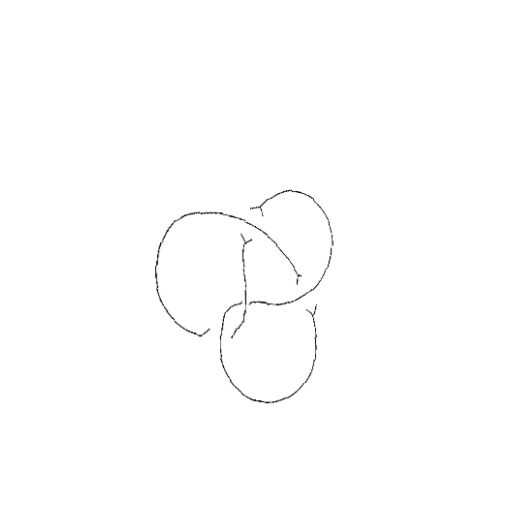
Crossing number: 4